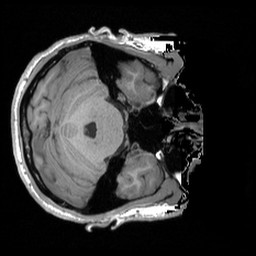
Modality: T1w
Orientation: axial
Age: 31
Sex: male
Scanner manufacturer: siemens
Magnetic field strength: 3 T
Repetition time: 1.9 s
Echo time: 0.00232 s